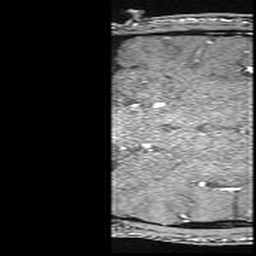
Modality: angio
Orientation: coronal
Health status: ill
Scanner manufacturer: siemens
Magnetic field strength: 3 T
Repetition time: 0.021 s
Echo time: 0.00343 s